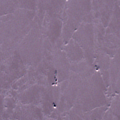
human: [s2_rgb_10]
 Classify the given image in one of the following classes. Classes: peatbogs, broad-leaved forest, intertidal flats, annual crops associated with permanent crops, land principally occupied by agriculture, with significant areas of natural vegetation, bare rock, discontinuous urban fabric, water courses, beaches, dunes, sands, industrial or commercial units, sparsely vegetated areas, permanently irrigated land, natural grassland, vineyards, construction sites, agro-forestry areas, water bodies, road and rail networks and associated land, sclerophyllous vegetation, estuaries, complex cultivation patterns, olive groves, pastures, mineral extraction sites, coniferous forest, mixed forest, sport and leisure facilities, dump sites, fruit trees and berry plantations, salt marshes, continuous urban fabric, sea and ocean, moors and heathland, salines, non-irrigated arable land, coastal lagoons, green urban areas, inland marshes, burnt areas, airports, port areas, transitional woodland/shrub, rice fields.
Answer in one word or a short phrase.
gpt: sea and ocean